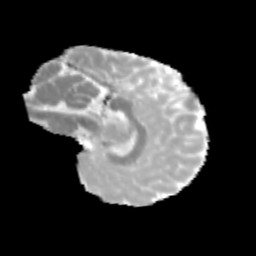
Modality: MD
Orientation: sagittal
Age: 11
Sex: male
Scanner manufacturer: siemens
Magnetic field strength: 3 T
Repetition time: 3.8 s
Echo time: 0.07 s